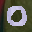
Label: 0